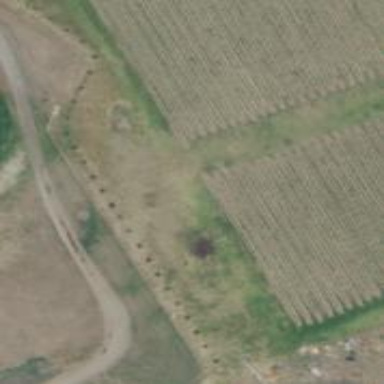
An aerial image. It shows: Agricultural area marked by row of trees.